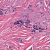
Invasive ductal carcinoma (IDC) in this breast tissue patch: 1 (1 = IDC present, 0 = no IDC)